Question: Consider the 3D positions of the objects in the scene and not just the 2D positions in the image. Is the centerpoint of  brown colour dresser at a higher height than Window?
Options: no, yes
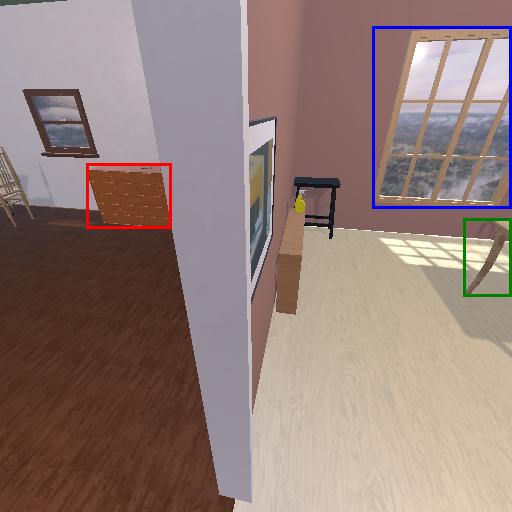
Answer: no